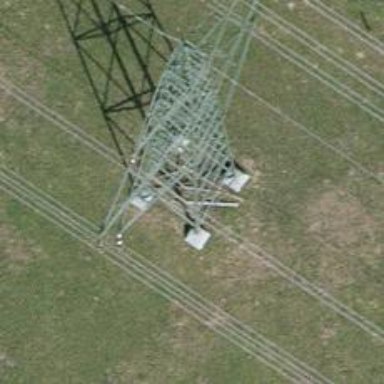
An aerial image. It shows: Power tower.